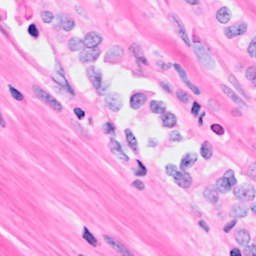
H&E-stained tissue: Breast